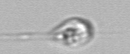
Label: Amoeba